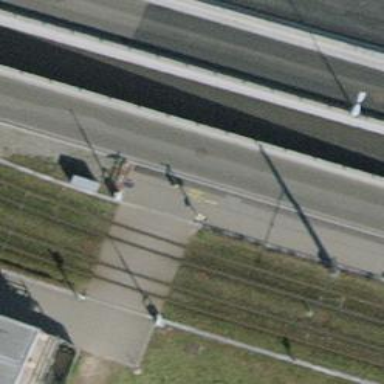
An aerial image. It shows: Railway crossing with lights.